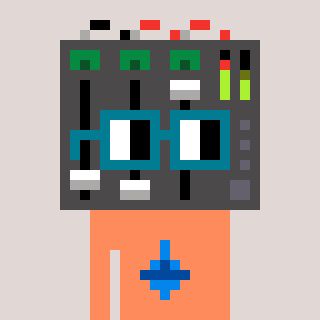
a pixel art character with square dark green glasses, a mixer-shaped head and a peachy-colored body on a warm background